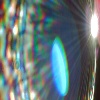
Label: sunburn